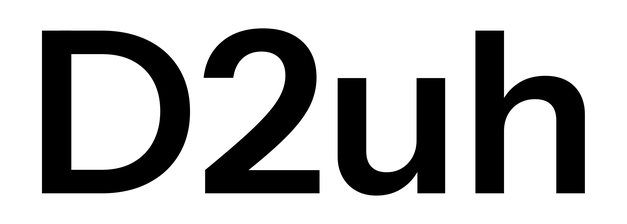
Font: InstrumentSans_SemiBold